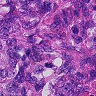
Metastatic tissue present: yes